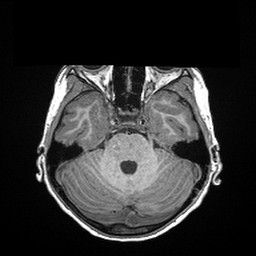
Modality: T1w
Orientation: coronal
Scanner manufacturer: siemens
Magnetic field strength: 3 T
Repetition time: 2.3 s
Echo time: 0.00298 s